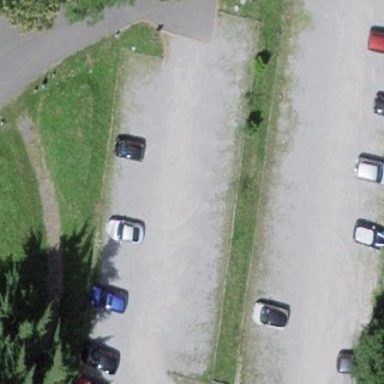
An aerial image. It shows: Parking area with surface.